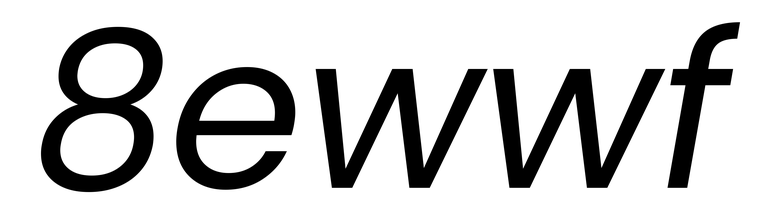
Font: Poppins-Italic